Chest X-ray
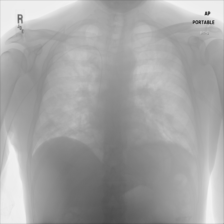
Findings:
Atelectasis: negative
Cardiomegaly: negative
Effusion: negative
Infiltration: negative
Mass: negative
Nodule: negative
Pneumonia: negative
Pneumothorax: negative
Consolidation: negative
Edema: negative
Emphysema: negative
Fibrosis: negative
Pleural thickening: negative
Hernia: negative